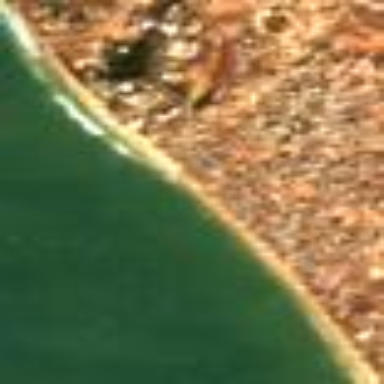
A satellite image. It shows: Sandy beach with natural surroundings.